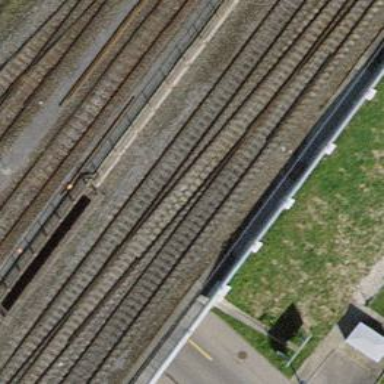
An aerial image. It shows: Railway with electrified contact lines.